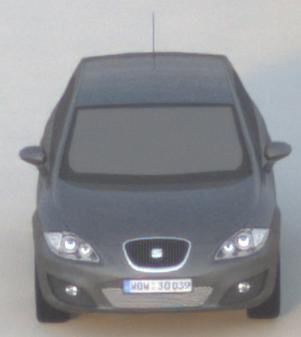
Make: SEAT
Model: Leon 1.4
Detailed model: Leon (1P)
Model produced from: 2009/04
Model produced until: 2010/08
Doors: 5
Color: gray
Road condition: dry road
Daytime: sunrise or sunset
Contrast: low contrast